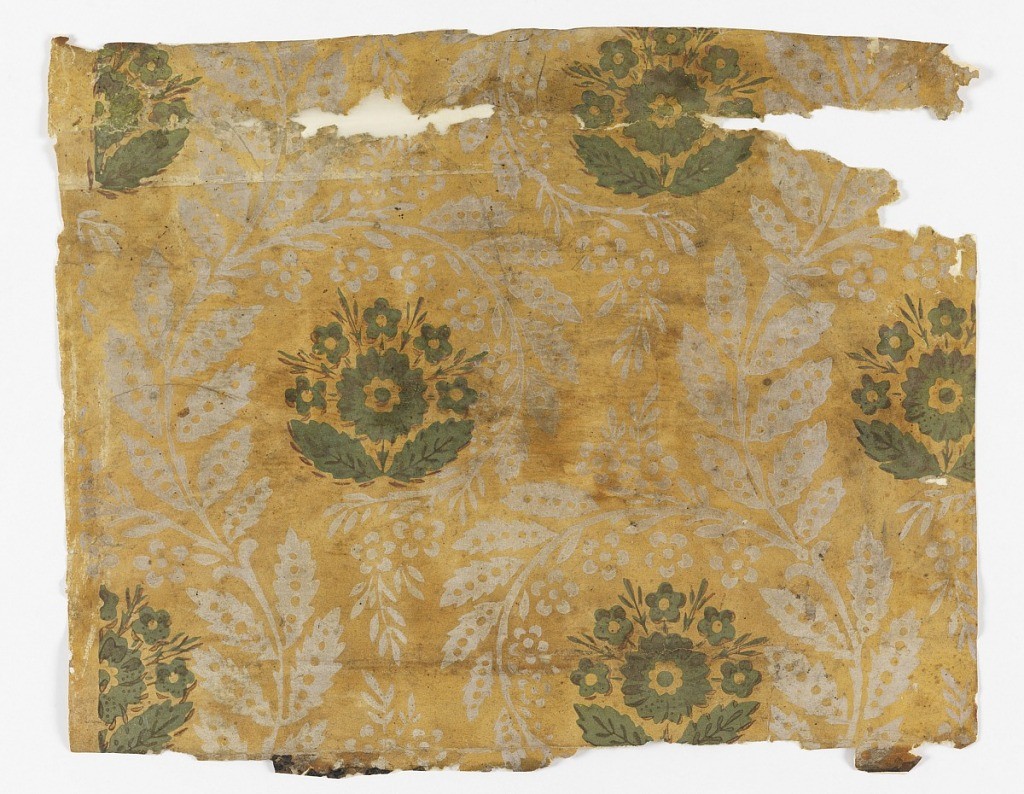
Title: Sidewall - fragment
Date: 1820–50
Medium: Block-printed on handmade paper
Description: Green bouquet in white wreath. Printed on yellow background.